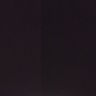
Metastatic tissue present: no